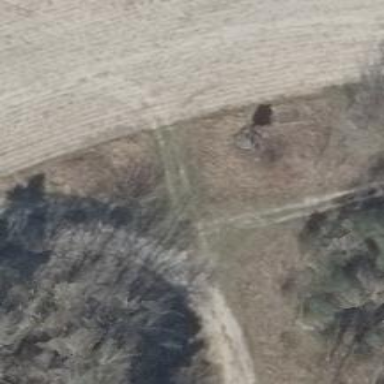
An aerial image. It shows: Hunting stand.